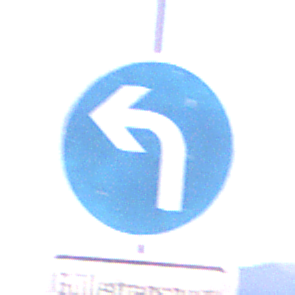
Verkehrszeichen: VorgeschriebeneFahrtrichtungLinks
Zusatzzeichen unten: BesondereFahrzeugeUndTransportgueter12
Umgebung: Outdoor, Nature
Tageszeit: Midday
Wetter: Clear
Licht: Natural
Jahreszeit: NotSpecified
Kontrast: HighContrast